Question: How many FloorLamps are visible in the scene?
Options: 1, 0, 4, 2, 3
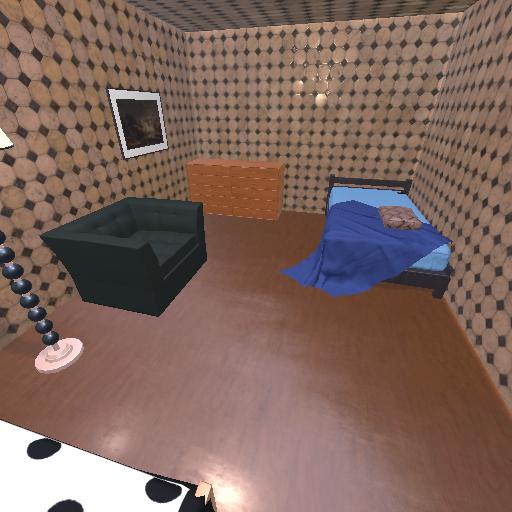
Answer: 1